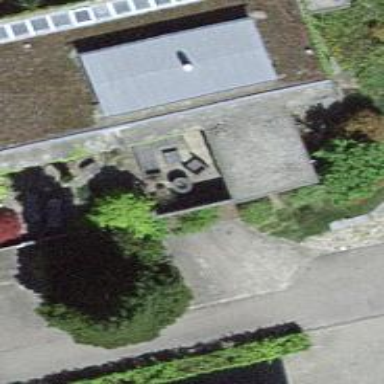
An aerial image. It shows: Group of garages.